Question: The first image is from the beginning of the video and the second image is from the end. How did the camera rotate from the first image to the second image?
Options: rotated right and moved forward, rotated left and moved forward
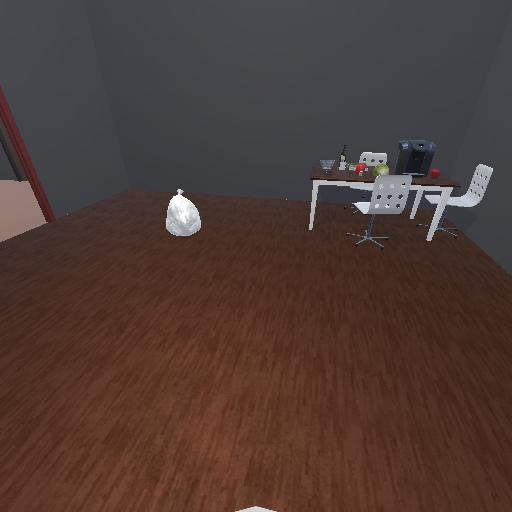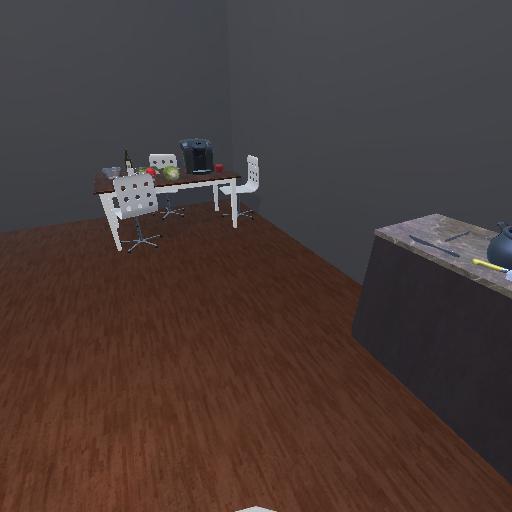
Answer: rotated right and moved forward